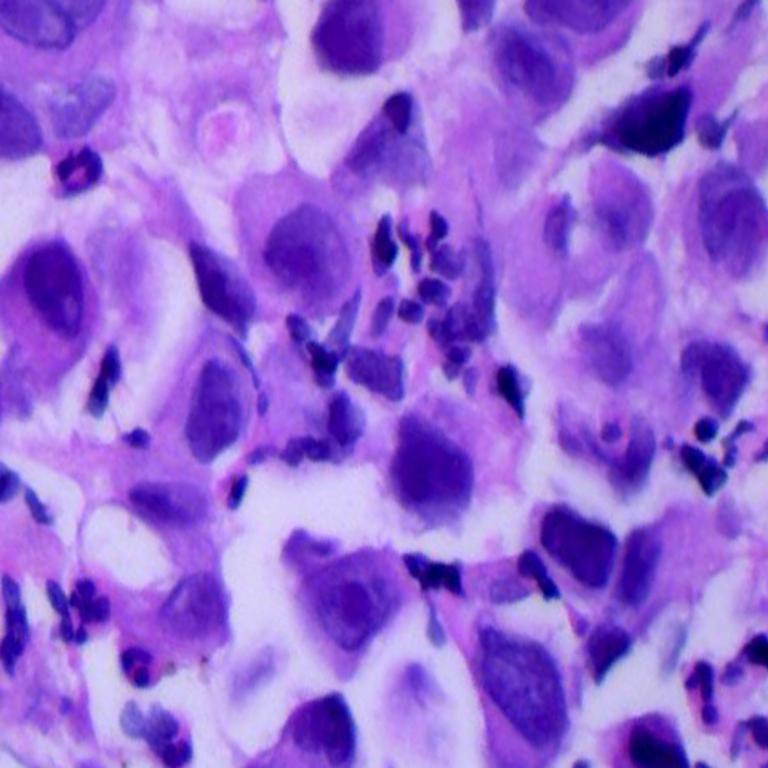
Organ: lung
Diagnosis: adenocarcinomas